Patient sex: M
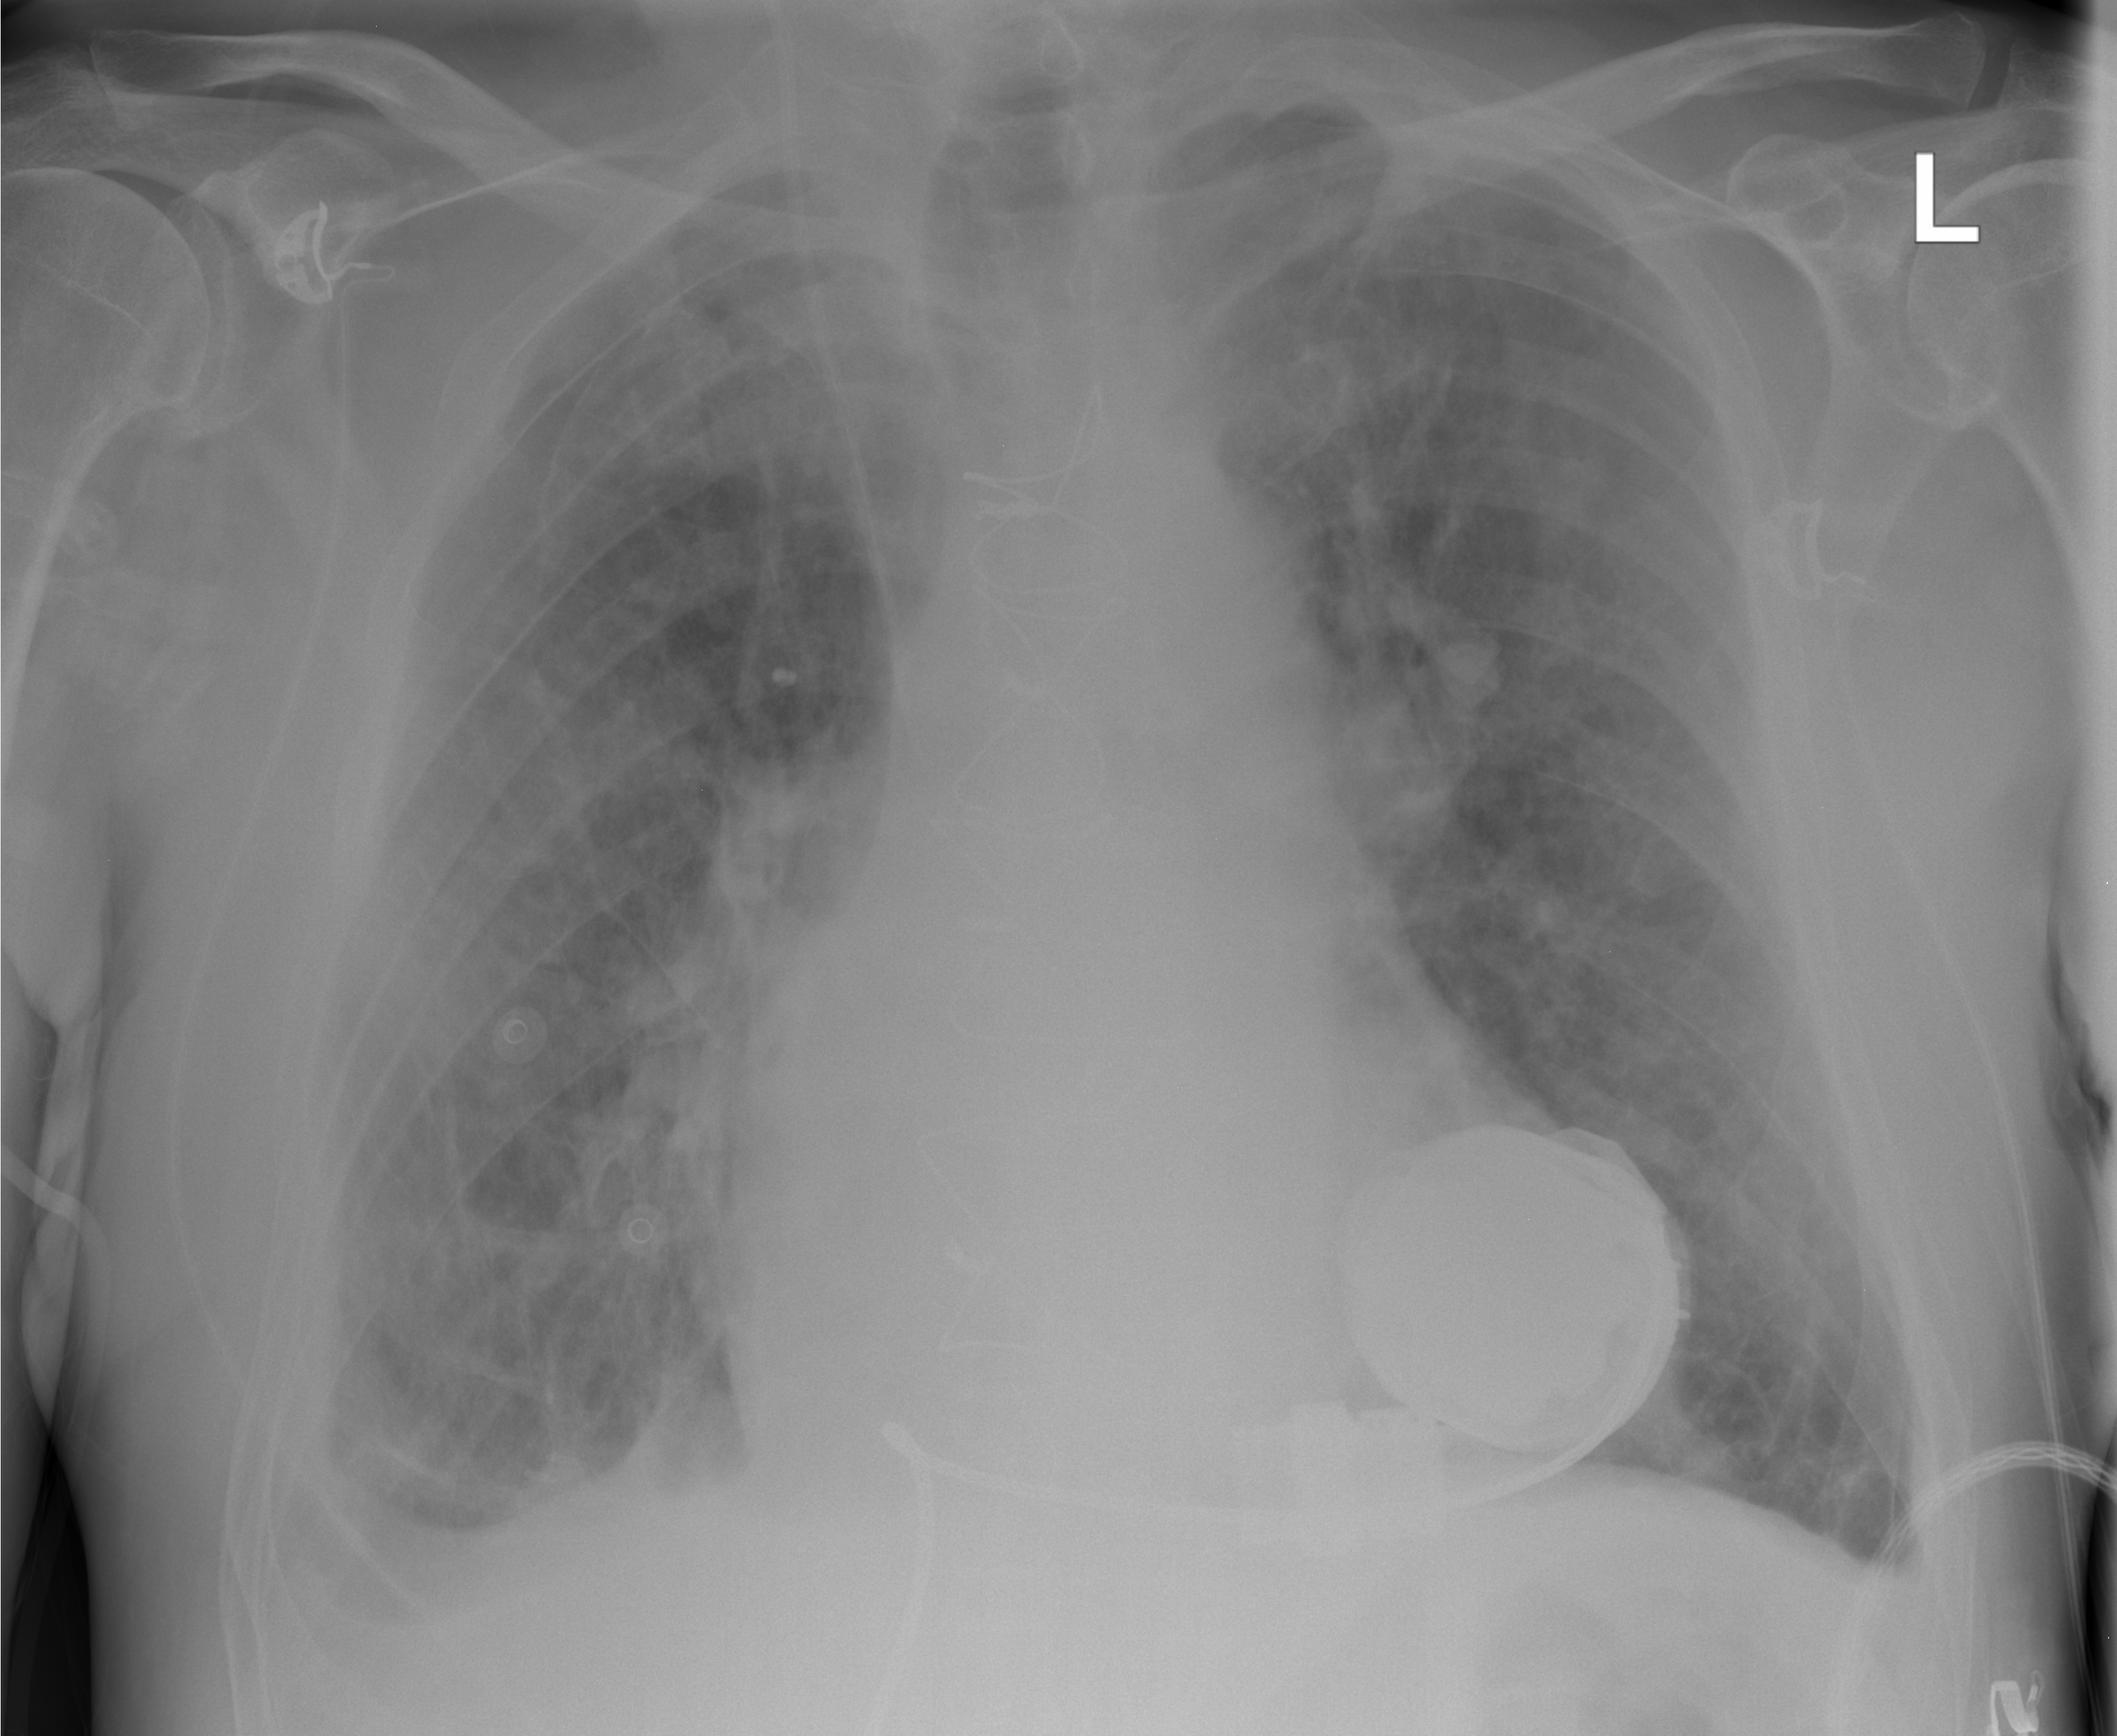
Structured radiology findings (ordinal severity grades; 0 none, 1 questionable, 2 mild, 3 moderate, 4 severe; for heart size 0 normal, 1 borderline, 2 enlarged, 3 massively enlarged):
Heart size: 2
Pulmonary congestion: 2
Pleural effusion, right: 2
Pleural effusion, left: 2
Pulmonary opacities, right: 2
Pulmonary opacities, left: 2
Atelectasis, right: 2
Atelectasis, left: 2